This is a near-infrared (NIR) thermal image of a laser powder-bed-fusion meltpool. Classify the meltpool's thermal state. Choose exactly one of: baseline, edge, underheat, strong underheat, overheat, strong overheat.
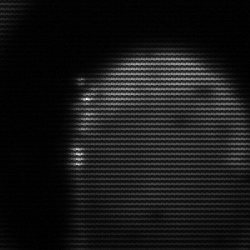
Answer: edge